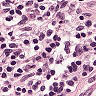
Metastatic tissue present: no